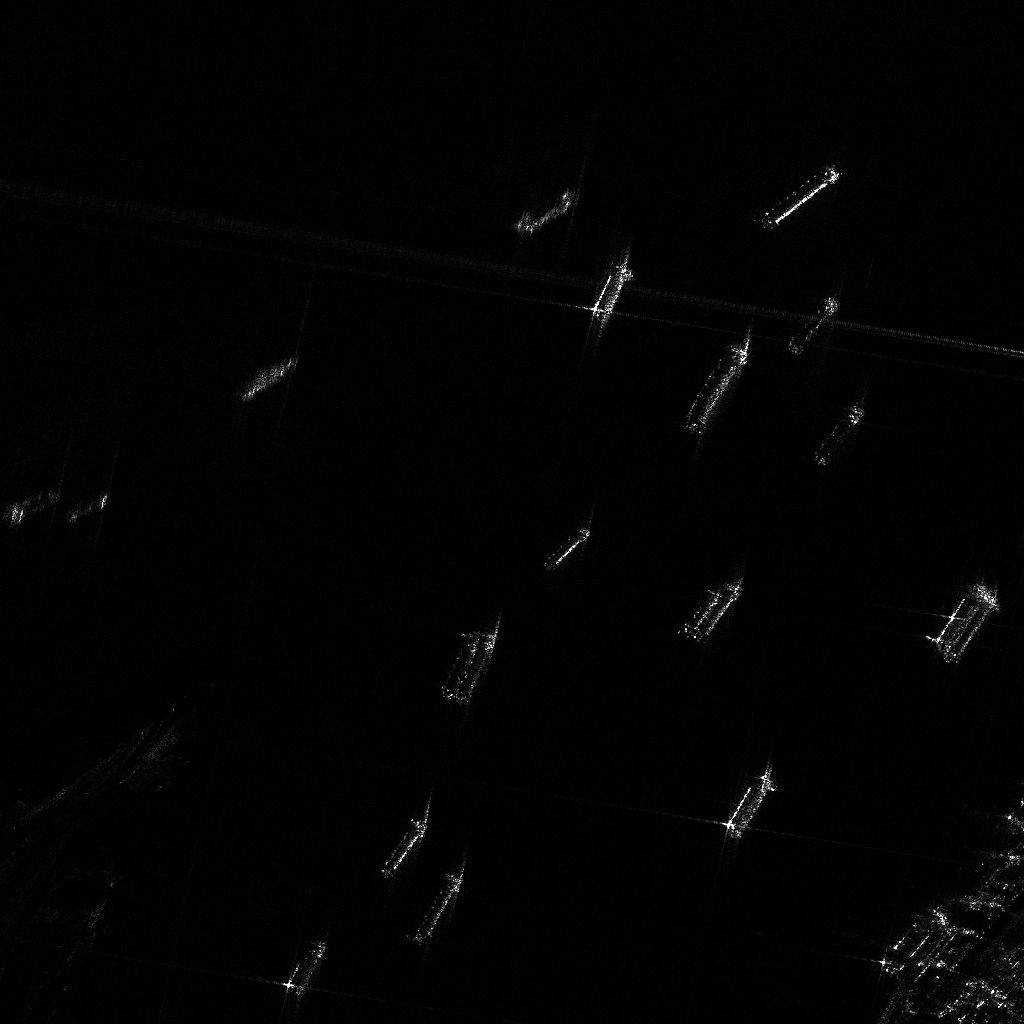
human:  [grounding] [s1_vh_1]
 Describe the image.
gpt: In the satellite image, there is  <ref>2 medium dredger </ref> <box>[[53, 49, 57, 57, 48], [67, 55, 71, 62, 38]]</box> located at center,  <ref>1 large dredger </ref> <box>[[43, 60, 47, 68, 20]]</box> located at center,  <ref>3 medium dredger </ref> <box>[[38, 77, 41, 86, 34], [41, 84, 44, 92, 34], [28, 89, 32, 98, 34]]</box> located at bottom,  <ref>1 medium dredger </ref> <box>[[76, 14, 79, 23, 52]]</box> located at top right,  <ref>2 medium dredger </ref> <box>[[71, 74, 74, 82, 34], [86, 87, 90, 96, 34]]</box> located at bottom right,  <ref>3 medium dredger </ref> <box>[[92, 56, 95, 65, 34], [80, 37, 83, 46, 34], [77, 27, 80, 36, 34]]</box> located at right,  <ref>2 medium dredger </ref> <box>[[57, 24, 61, 32, 34], [51, 16, 55, 24, 48]]</box> located at top,  <ref>1 large dredger </ref> <box>[[68, 31, 71, 43, 26]]</box> located at right,  <ref>1 large container </ref> <box>[[24, 33, 27, 41, 48]]</box> located at left.